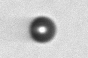
Label: bead